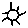
Label: sun